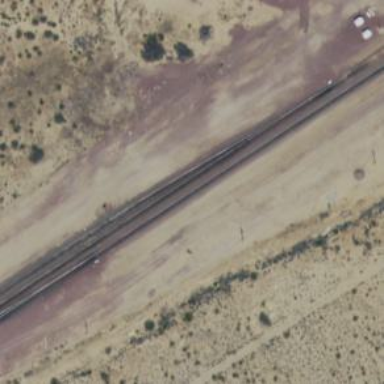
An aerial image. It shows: Railway siding with rails.